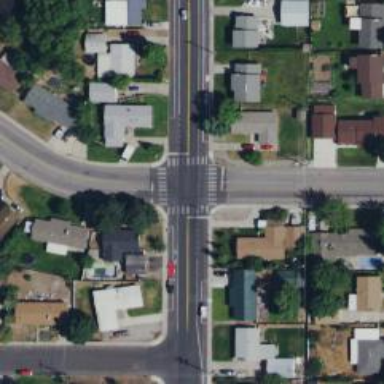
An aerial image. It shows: Marked road crossing.